Question: I am trying to accomplish the left widget box below and as you can see, there is a diagonal linear gradient, as well as a shine from top to bottom. The one I created in CSS is to the right, while the one I am trying to accomplish is to the left. Is there a way I can accomplish this using only one background property? Or would I need to surround the entire div with another div so I can overlay a semi-transparent gradient on it? Thanks

UPDATED with code:
'''
.drk-grad {
background: linear-gradient(to bottom, #d2d2d2 7%, #b1b1b1 100%);
-webkit-border-radius: 10px;
border-radius: 10px;
background-clip: padding-box;
-webkit-box-shadow: 0px 1px 3px 1px #969494;
box-shadow: 0px 1px 3px 1px #969494;
border-top: 1px solid rgba(255, 255, 255, 0.7);
border-left: 1px solid rgba(255, 255, 255, 0.3);
}
'''
SOLUTION:
'''
background: repeating-linear-gradient(rgba(255,255,255,.5) -1%, rgba(107, 107, 107, 0.1), repeating-linear-gradient(135deg, #b6b6b6, #B6B6B6 10px, #b2b2b2 10px, #b2b2b2 20px);
'''
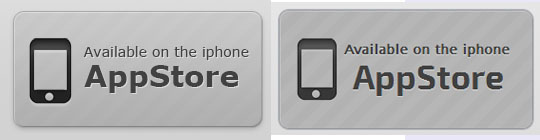
Answer: Generally you can add multiple backgrounds, separated by commas. The first one listed will appear on top.
<URL>
<URL>
Here's a basic outline. Play with the numbers for your exactly desired effect:
'''
div {
background:
linear-gradient(to top, transparent, #b1b1b1 100%),
gray repeating-linear-gradient(45deg, transparent, transparent 35px,
rgba(255, 255, 255, 0.5) 35px,
rgba(255, 255, 255, 0.5) 70px);
background-clip: padding-box;
border-left: 1px solid rgba(255, 255, 255, 0.3);
border-radius: 10px;
border-top: 1px solid rgba(255, 255, 255, 0.7);
box-shadow: 0px 1px 3px 1px #969494;
height: 250px;
width: 250px;
}
'''
Demo: <URL>